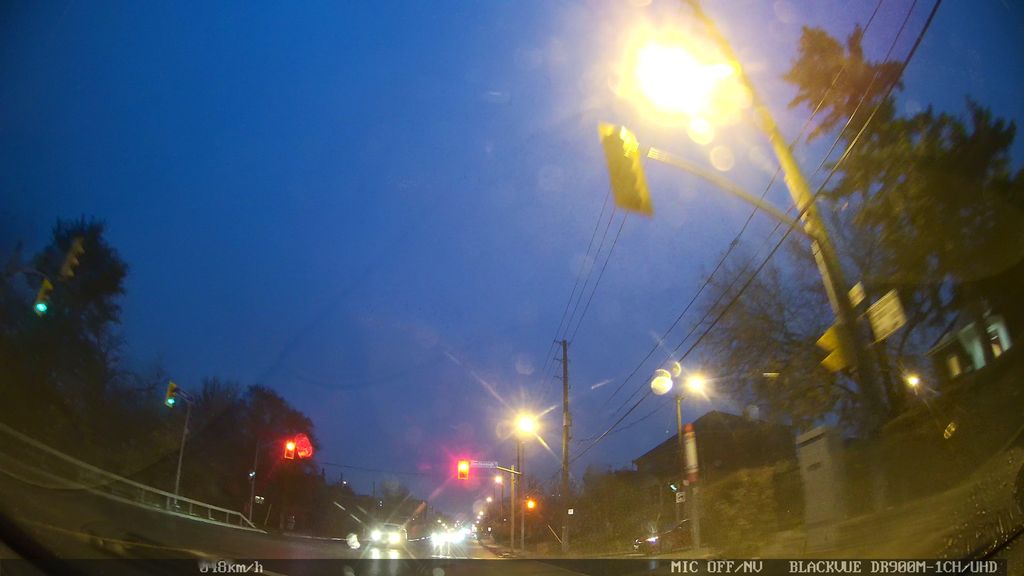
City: toronto